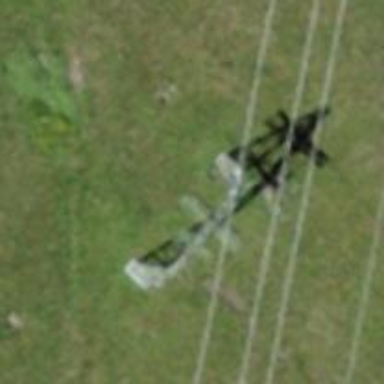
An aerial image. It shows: Pylon used for aerialway.